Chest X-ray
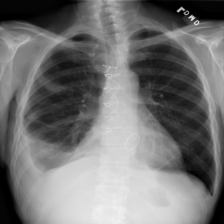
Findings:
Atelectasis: negative
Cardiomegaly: negative
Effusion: positive
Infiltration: negative
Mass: negative
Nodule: negative
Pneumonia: negative
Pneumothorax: negative
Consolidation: negative
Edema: negative
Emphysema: negative
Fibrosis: negative
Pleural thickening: negative
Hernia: negative